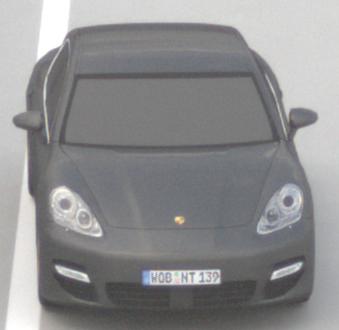
Make: Porsche
Model: Panamera
Detailed model: Panamera (970)
Model produced from: 2010/05
Model produced until: 2013/04
Doors: 5
Color: gray
Road condition: dry road
Daytime: midday
Contrast: low contrast